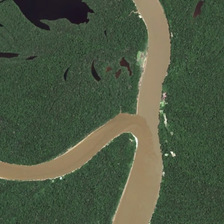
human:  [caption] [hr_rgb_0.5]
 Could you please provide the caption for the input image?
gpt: two brown rivers join together in this forest while several black ponds lies inside it .

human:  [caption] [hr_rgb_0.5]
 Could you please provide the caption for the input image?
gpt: the turbid river drains into another river .

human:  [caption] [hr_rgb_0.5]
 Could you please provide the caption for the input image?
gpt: here is a tributary river pouring into another river  along which are some fields and buildings .

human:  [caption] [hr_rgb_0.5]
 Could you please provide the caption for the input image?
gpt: the turbid river drains into another river .

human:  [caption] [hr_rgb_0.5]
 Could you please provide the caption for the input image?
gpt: many green trees are in two sides of a curved yellow river with a branch .